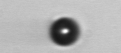
Label: bead